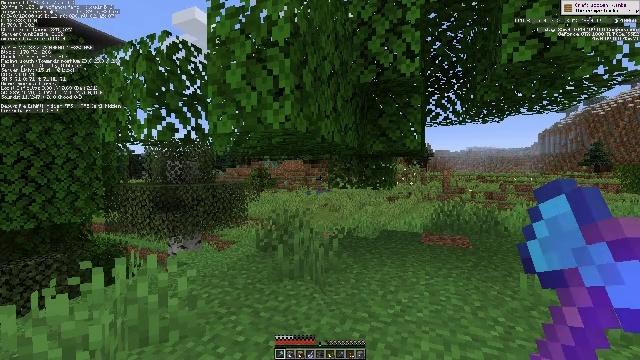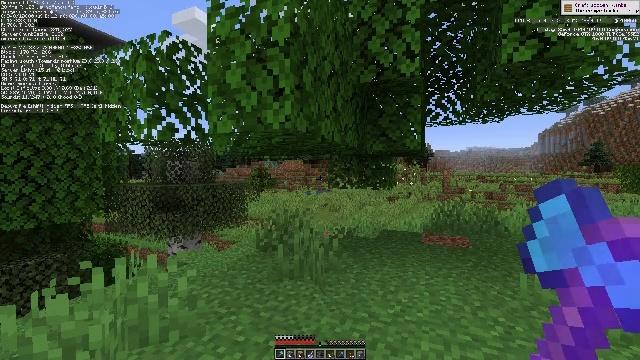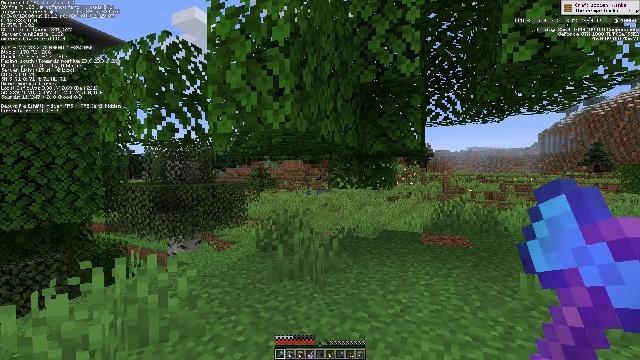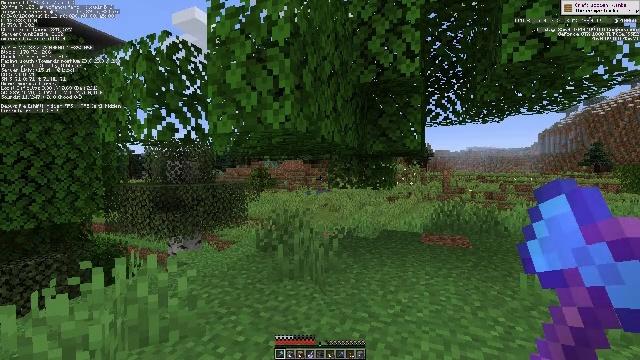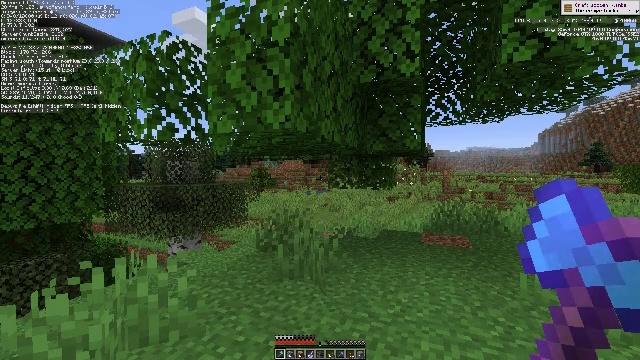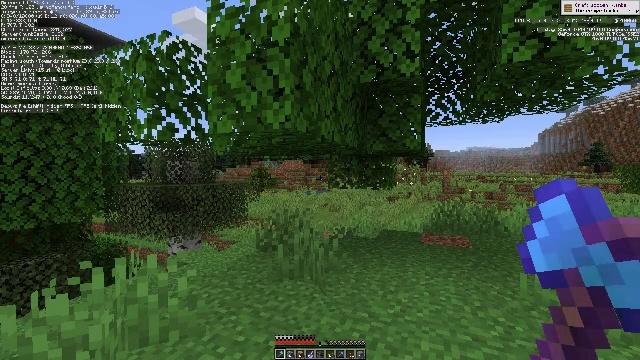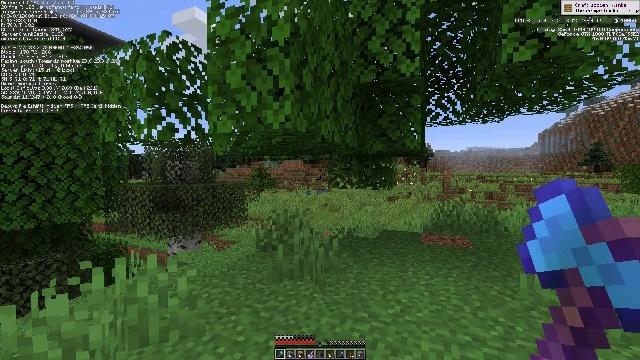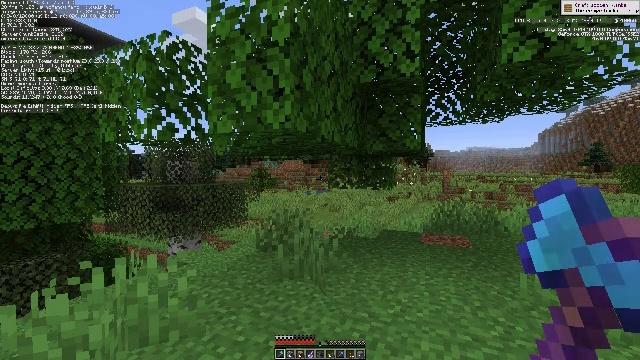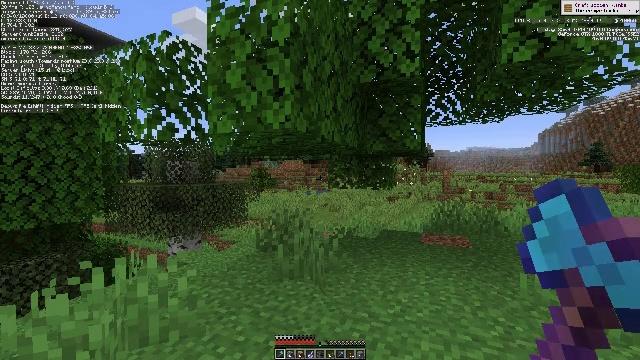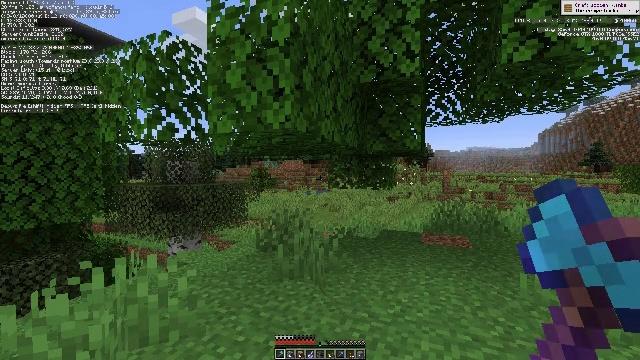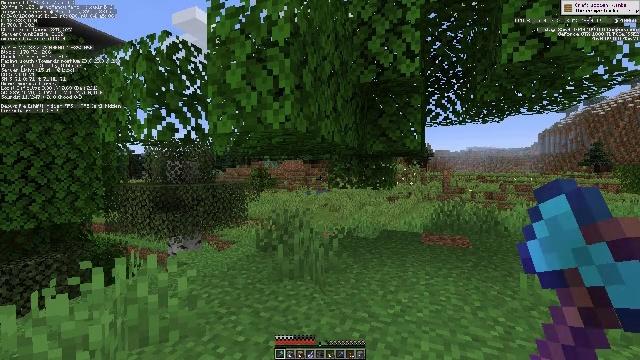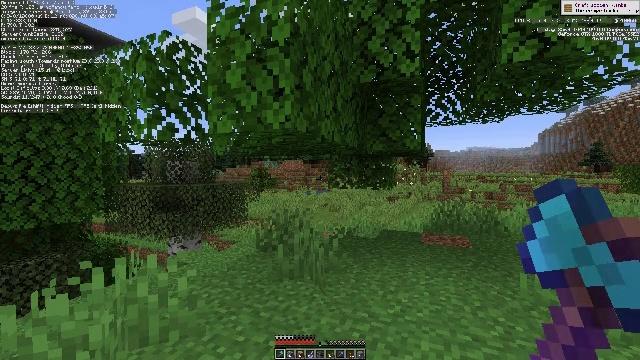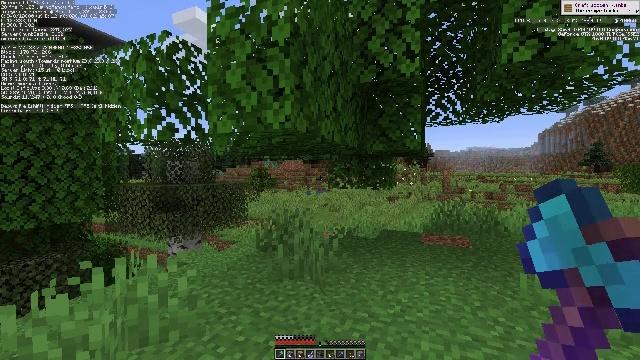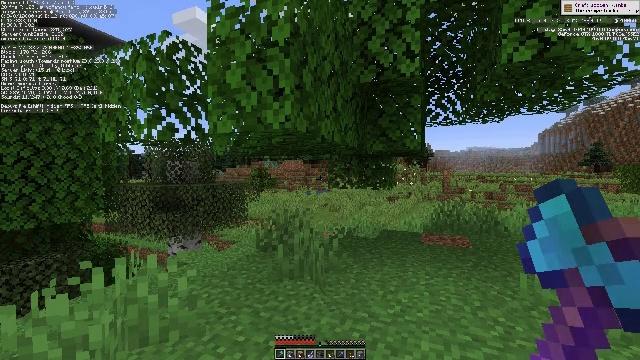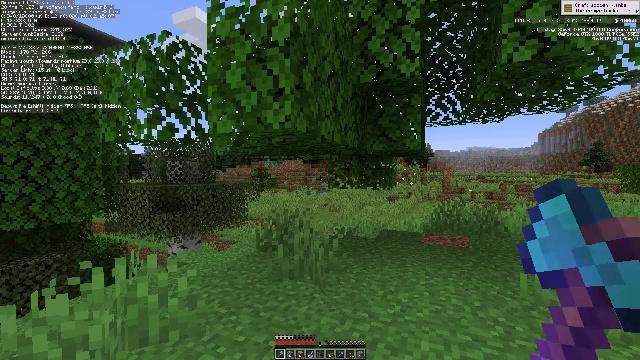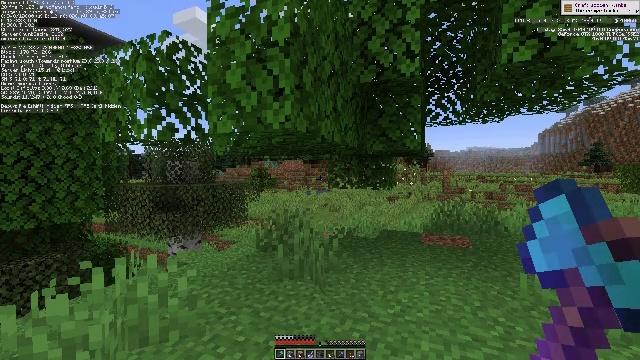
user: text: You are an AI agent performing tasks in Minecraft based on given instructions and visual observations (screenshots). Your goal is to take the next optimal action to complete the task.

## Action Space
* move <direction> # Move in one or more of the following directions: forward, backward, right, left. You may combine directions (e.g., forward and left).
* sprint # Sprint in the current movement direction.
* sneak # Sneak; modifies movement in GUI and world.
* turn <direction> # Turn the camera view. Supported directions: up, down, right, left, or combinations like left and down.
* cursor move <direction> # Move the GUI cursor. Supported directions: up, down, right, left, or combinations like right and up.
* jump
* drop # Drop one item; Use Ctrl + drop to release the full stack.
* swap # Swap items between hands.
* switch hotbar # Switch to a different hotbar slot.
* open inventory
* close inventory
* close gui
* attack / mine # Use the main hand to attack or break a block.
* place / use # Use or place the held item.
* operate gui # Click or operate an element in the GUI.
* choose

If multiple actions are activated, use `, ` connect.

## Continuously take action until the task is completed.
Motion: motion action
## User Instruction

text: Collect some oak leaves.
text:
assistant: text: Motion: no_op
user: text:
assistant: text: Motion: no_op
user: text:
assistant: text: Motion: no_op
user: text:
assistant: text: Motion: no_op
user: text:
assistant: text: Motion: no_op
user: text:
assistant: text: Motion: no_op
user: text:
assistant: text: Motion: no_op
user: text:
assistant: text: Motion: no_op
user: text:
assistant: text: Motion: no_op
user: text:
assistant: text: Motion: no_op
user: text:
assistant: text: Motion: no_op
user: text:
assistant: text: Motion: no_op
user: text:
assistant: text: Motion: no_op
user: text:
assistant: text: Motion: no_op
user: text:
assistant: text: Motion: no_op
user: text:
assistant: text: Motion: no_op
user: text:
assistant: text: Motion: no_op
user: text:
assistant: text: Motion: no_op
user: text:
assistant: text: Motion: no_op
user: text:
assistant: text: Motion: no_op
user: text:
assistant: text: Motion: no_op
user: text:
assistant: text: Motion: no_op
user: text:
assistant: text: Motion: no_op
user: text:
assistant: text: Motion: no_op
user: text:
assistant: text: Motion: no_op
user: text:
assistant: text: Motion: no_op
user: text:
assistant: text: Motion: no_op
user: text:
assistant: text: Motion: no_op
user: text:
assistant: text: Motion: no_op
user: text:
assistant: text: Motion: no_op